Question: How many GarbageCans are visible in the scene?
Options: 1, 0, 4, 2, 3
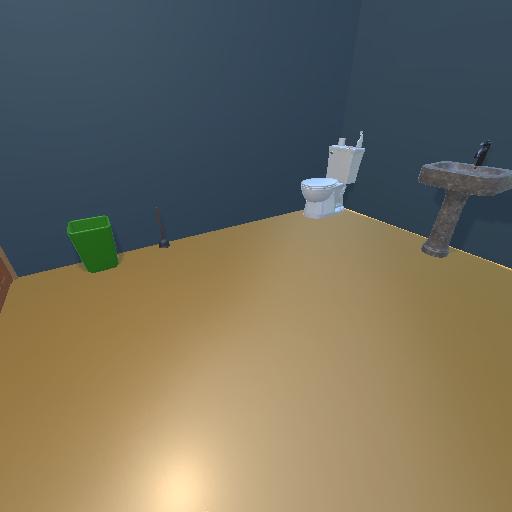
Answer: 1